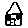
Label: house